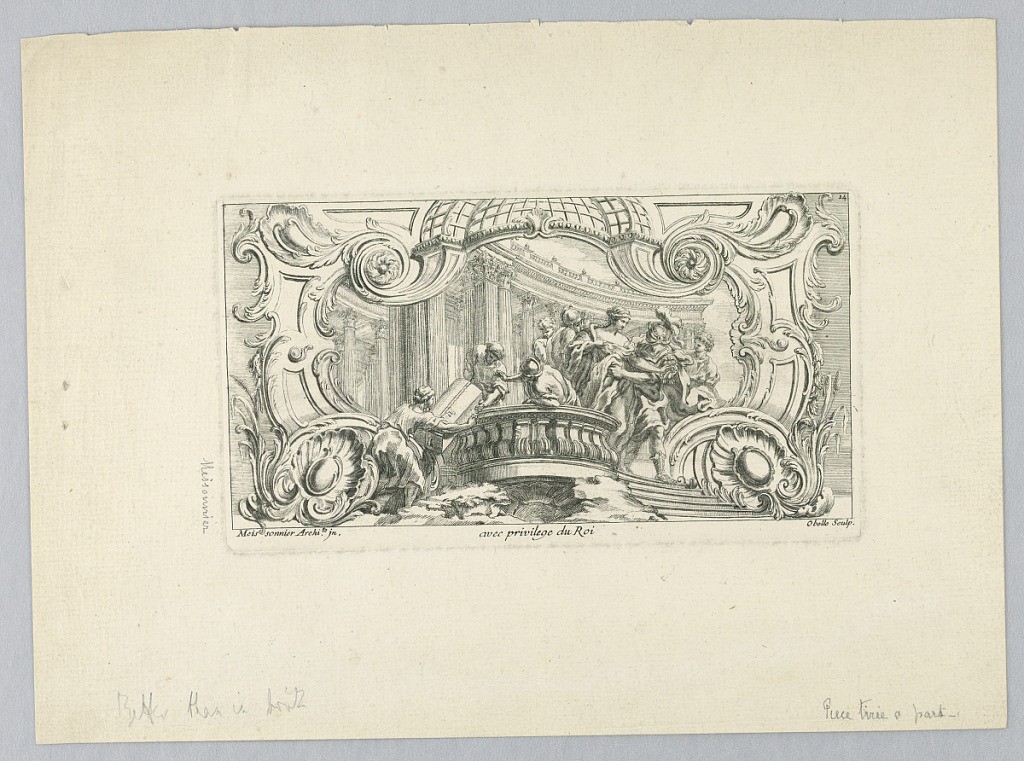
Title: Ornament with Figures
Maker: Juste-Aurèle Meissonnier, French, b. Italy, 1695–1750
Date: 1695–1750
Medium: Engraving on paper
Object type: Print
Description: Architectural drawing with figures.